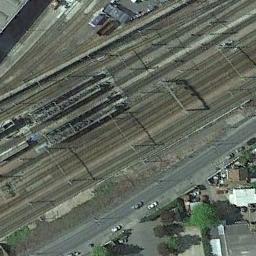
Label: railway